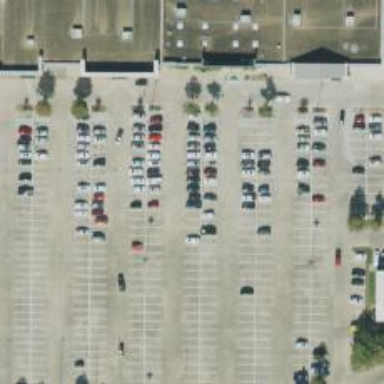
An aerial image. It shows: Parking space is available.